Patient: sex F, age 56
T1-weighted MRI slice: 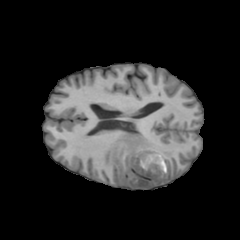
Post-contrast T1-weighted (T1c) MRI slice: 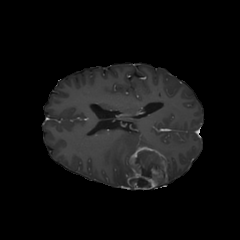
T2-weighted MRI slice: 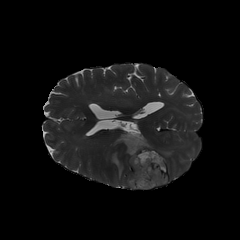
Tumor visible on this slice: yes
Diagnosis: Glioblastoma, IDH-wildtype
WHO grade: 4